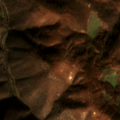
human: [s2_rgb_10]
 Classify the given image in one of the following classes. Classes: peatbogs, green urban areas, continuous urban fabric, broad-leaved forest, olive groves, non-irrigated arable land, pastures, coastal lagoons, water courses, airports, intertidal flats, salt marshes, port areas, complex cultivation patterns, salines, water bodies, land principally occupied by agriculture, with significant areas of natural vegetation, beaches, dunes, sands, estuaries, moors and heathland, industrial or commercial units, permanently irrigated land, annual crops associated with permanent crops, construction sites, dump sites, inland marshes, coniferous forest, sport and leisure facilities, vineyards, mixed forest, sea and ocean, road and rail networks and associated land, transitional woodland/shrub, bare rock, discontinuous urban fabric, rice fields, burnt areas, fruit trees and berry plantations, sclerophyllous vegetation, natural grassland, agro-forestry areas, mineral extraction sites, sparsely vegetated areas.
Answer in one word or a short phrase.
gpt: land principally occupied by agriculture, with significant areas of natural vegetation, broad-leaved forest